Aerial crown-view tile of a tropical tree (Barro Colorado Island, Panama), acquired 20241216:
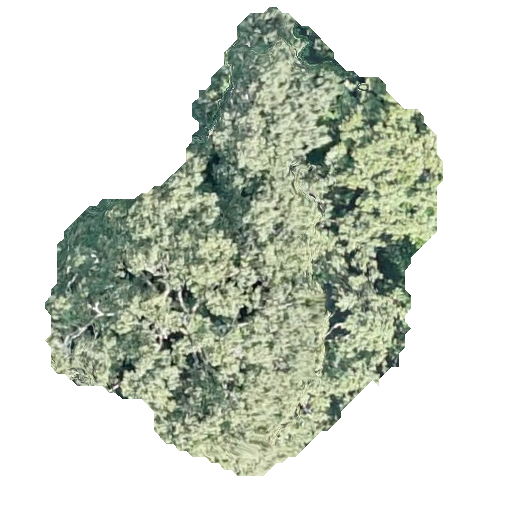
Species: Cordia alliodora
GBIF accepted scientific name: Cordia alliodora
Crown area: 163.645 m²